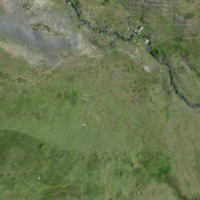
EUNIS habitat code: 26
Species observed at this site:
Arnica montana